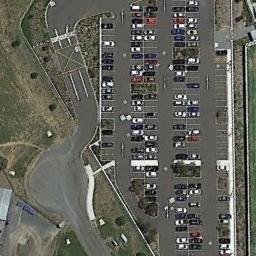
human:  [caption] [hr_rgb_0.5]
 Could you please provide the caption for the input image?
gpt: The parking lot is next to the grass .

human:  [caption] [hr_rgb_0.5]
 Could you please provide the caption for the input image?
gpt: The parking lot has lots of neatly arranged cars of different colors but some parking spaces are still empty .

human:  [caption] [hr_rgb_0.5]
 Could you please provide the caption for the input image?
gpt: There are many different colors and styles of cars in the parking lot .

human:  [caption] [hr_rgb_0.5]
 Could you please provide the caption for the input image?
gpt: More than a half of the cars in the parking lot are black .

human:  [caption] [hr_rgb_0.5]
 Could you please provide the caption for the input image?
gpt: There are some green lawns around the parking lot .